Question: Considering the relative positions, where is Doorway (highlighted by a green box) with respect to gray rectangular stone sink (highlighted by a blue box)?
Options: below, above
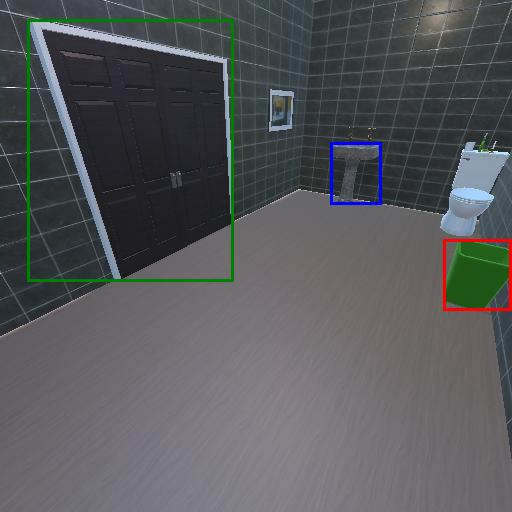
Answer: below